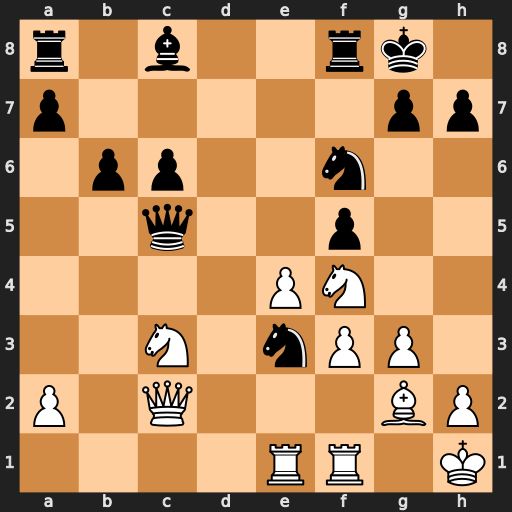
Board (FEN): r1b2rk1/p5pp/1pp2n2/2q2p2/4PN2/2N1nPP1/P1Q3BP/4RR1K
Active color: w
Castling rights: -
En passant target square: -
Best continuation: Qb3+ Kh8 Na4 Qa5 Rxe3